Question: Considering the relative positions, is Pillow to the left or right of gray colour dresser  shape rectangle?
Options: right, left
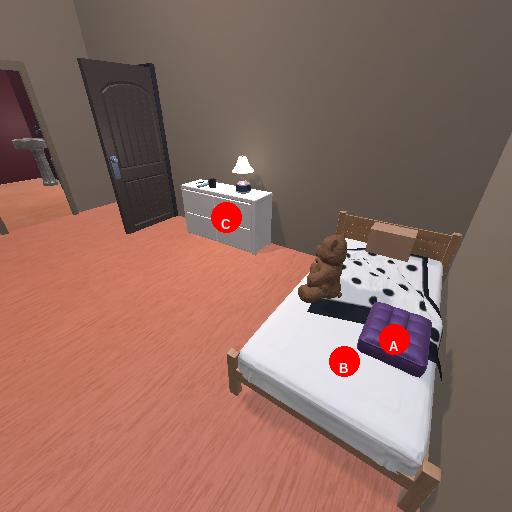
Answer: right